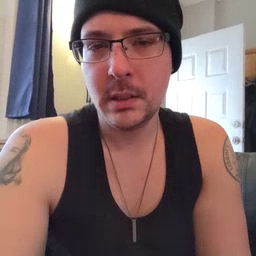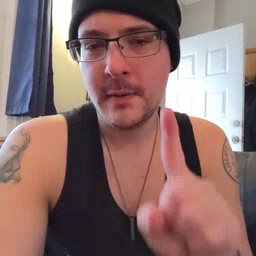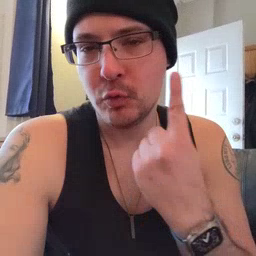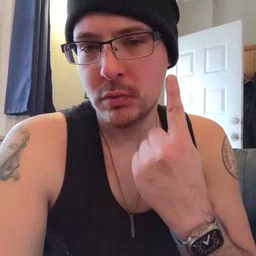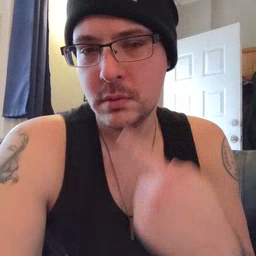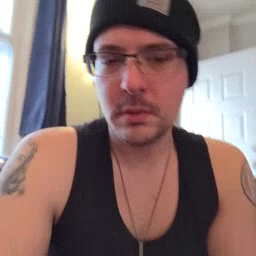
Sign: first